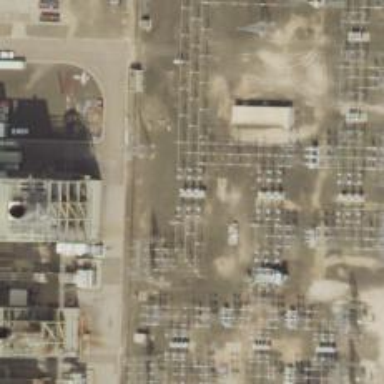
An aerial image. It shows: Switch used for power control.